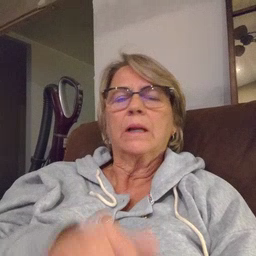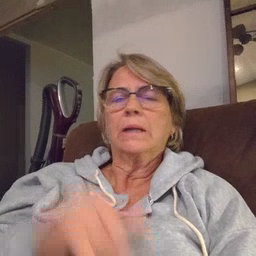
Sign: sick